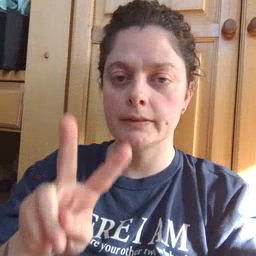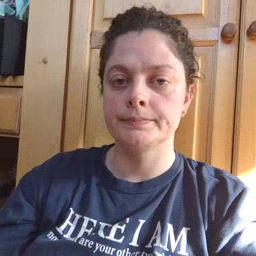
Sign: TV